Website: crate-barrel
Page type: account-dashboard
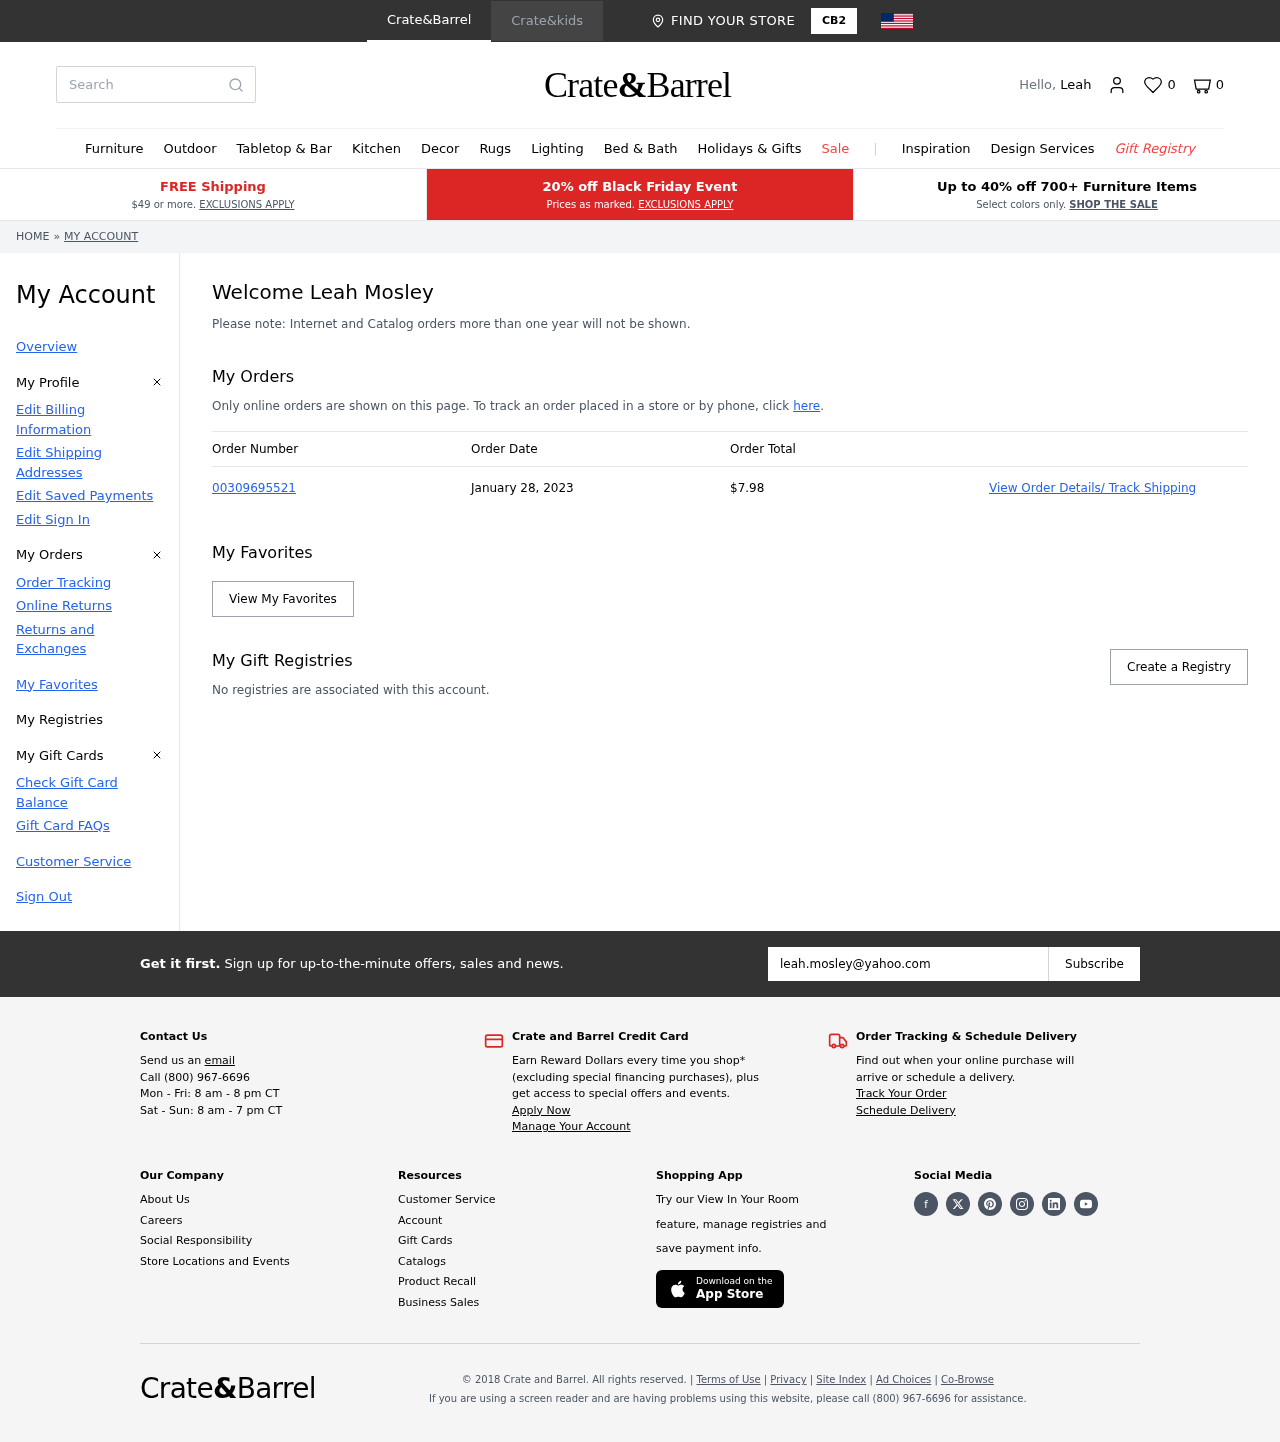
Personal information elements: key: PII_EMAIL
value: leah.mosley@yahoo.com
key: PII_FIRSTNAME
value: Leah
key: PII_FULLNAME
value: Leah Mosley
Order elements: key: ORDER_NUM_ITEMS
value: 0
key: ORDER_NUMBER
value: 00309695521
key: ORDER_DATE
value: January 28, 2023
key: ORDER_TOTAL
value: $7.98
Search elements: key: HEADER_SEARCH
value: Search
Other elements: key: FAVORITES_COUNT
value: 0